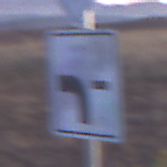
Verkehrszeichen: VerlaufVorfahrtsstrasse6
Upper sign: Vorfahrtsstrasse
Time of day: SunriseSunset
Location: Outdoor (Nature)
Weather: Clear
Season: NotSpecified
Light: Natural